Field crop: maize
Growth stage: 2
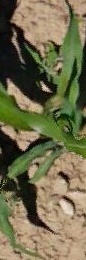
Species: maize